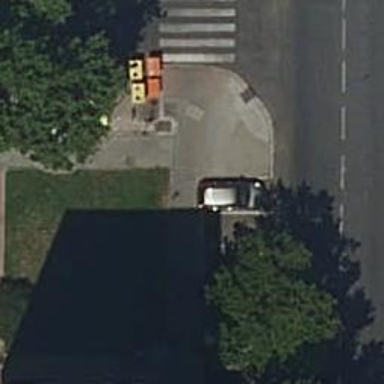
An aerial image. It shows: Sidewalk along the footway.